Interaction volume radius: 5 \u00c5
Interaction volume height: 20 \u00c5
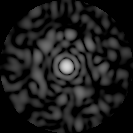
Disorder parameter: 0.8593